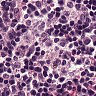
Metastatic tissue present: no